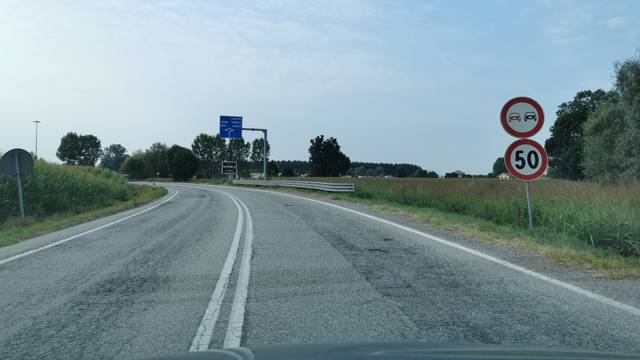
Region: Italy
Coordinates: 44.921, 7.494